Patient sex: M
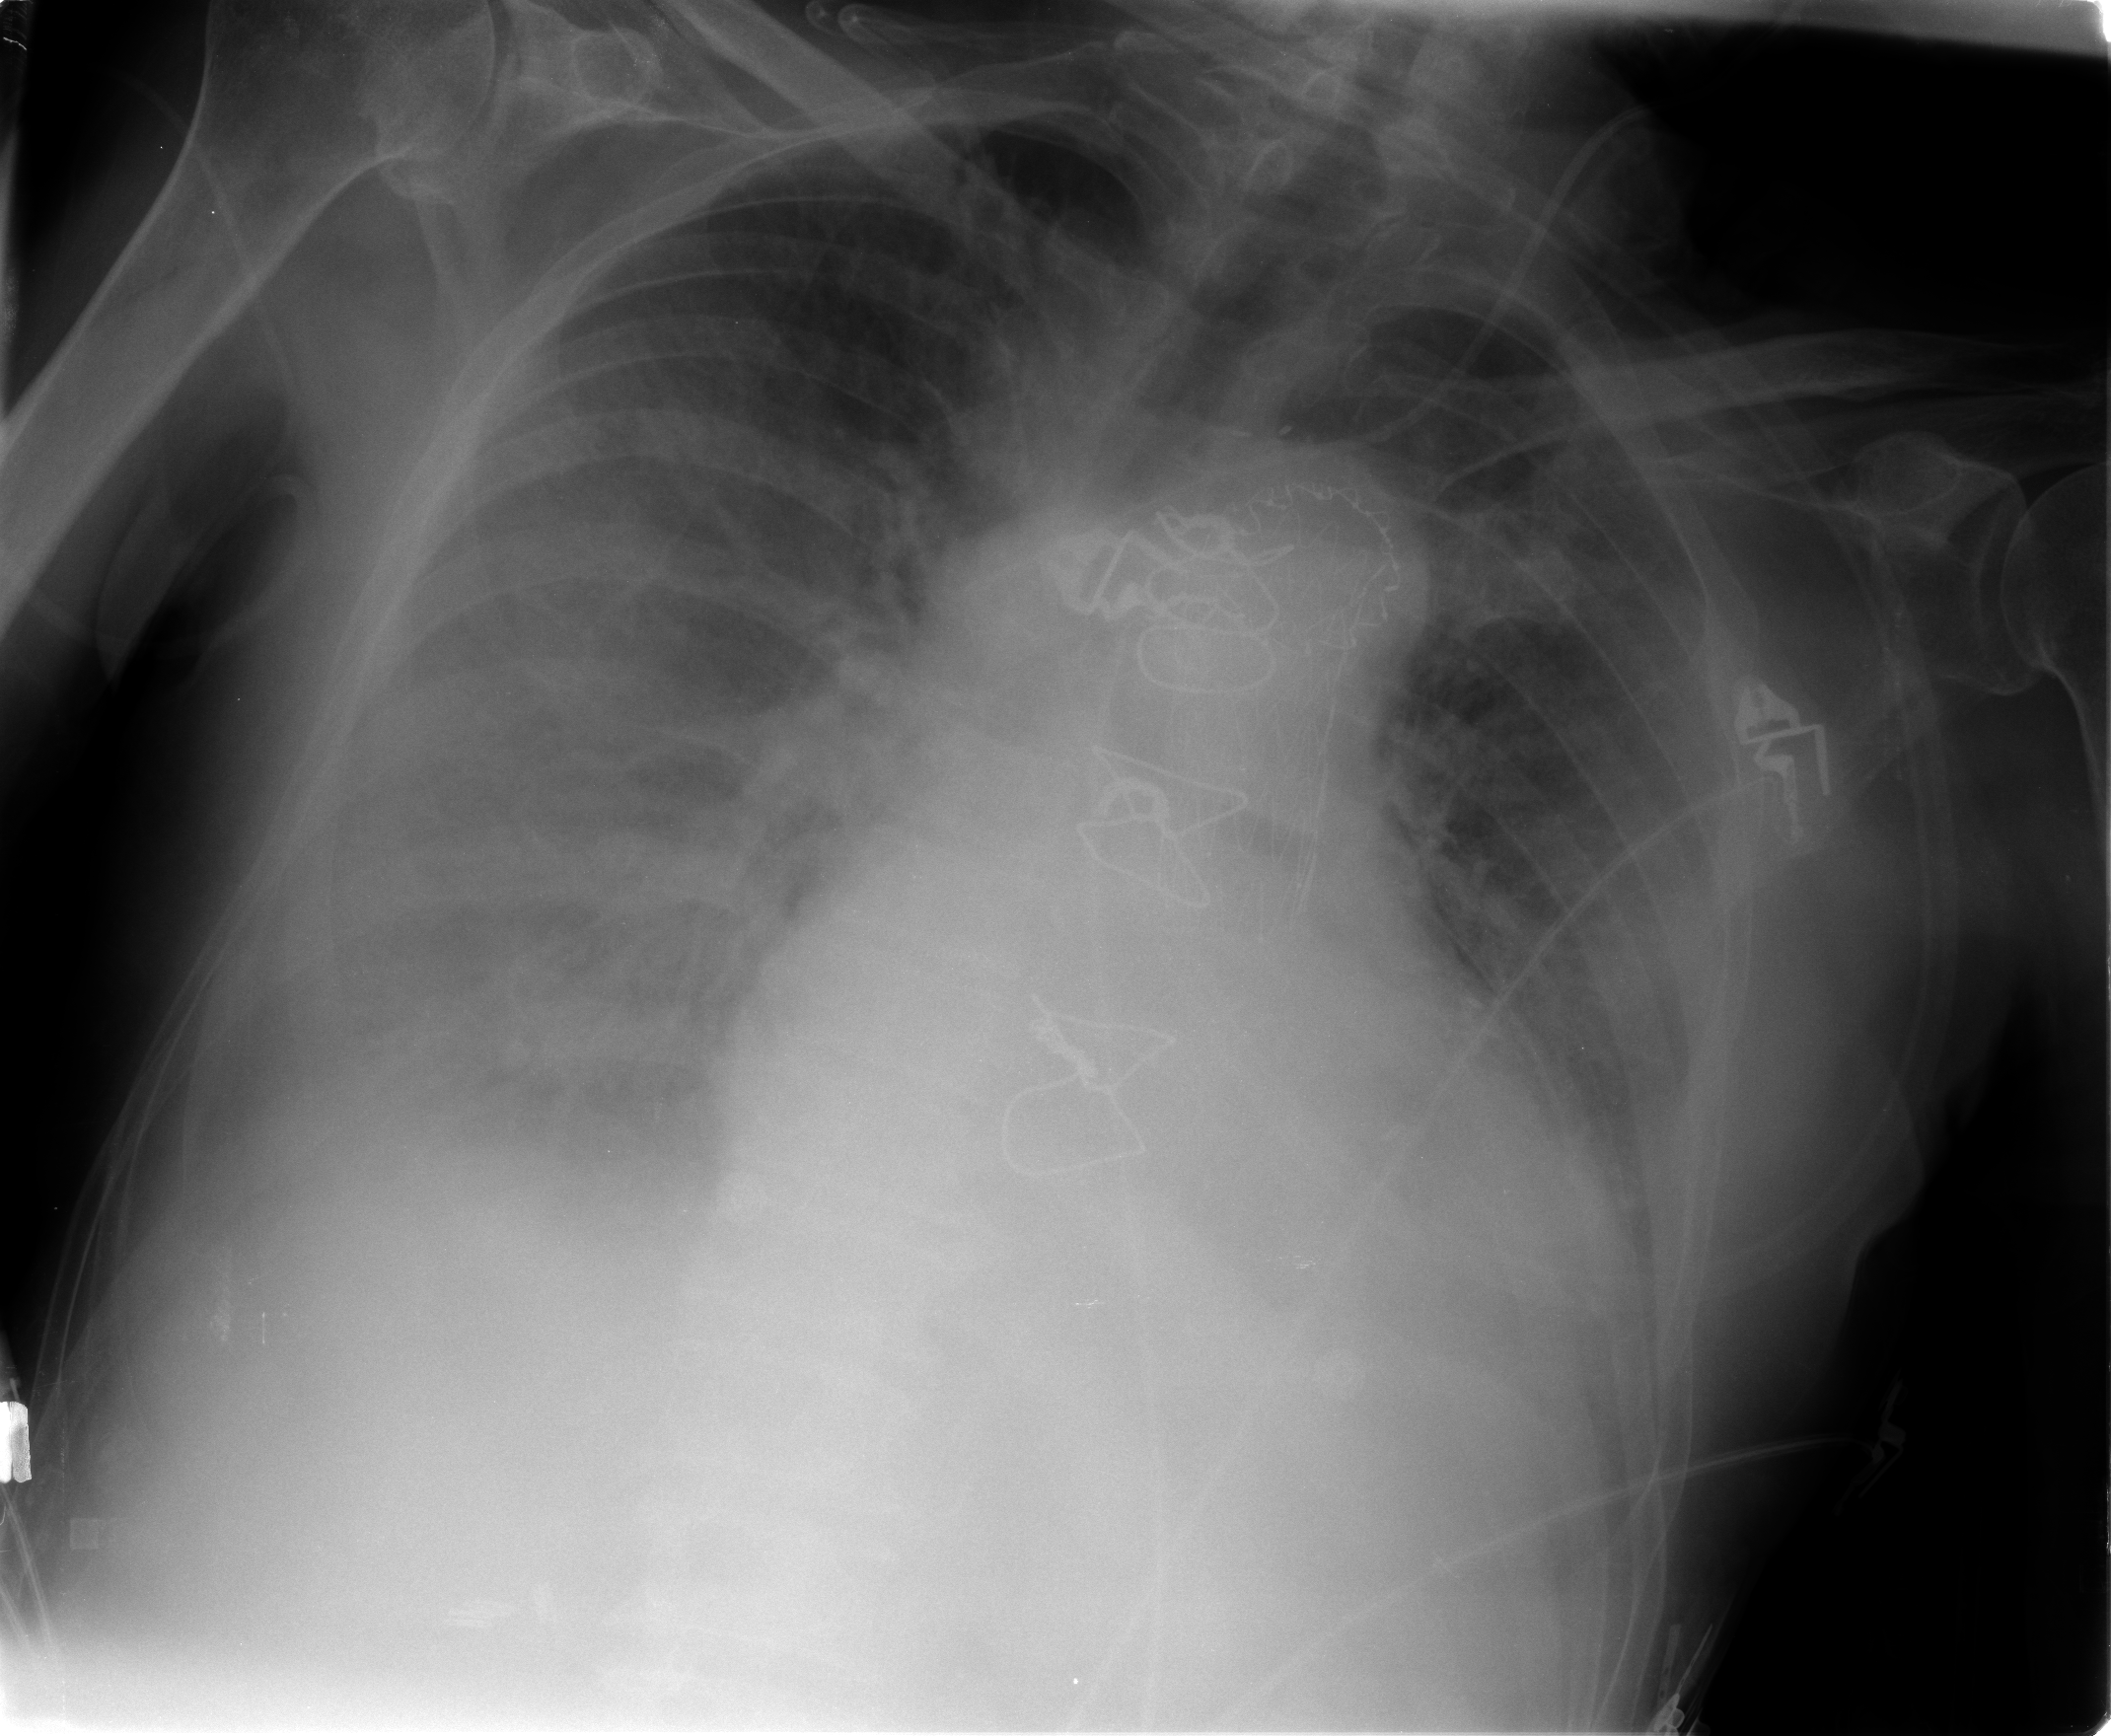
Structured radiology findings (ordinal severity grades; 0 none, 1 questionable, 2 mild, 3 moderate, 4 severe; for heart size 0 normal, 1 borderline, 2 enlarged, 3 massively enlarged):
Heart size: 2
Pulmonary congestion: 2
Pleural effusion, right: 3
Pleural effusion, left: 2
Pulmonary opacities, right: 1
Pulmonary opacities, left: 2
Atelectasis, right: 2
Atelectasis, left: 2